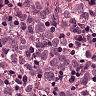
Metastatic tissue present: yes